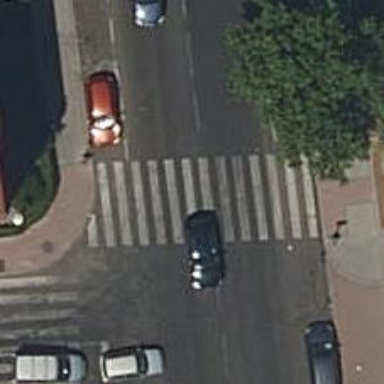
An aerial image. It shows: Uncontrolled footway crossing with markings.